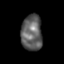
Tissue: skin
Cell type: Epithelial cells
Senescence score: 0.2548
Nuclear area (px): 742
Mean DAPI intensity: 95.957